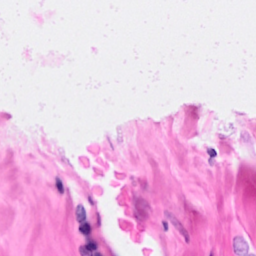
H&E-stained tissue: Breast